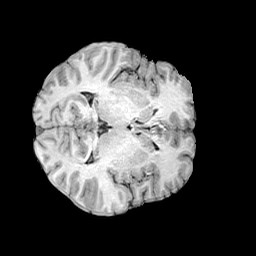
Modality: T1w
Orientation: axial
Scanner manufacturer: siemens
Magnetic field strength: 3 T
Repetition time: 2 s
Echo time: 0.0024 s